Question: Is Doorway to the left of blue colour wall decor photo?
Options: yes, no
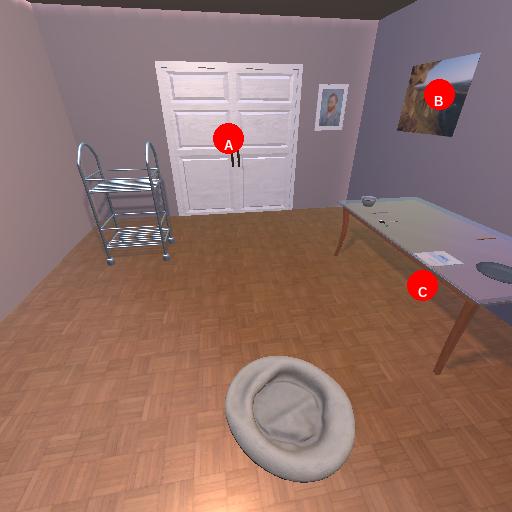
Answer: yes